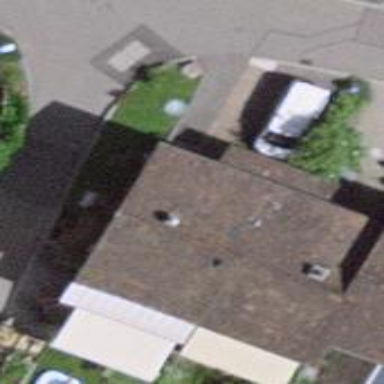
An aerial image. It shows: Terrace building.